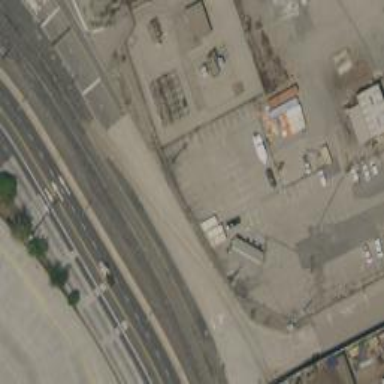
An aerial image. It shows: Power substation.